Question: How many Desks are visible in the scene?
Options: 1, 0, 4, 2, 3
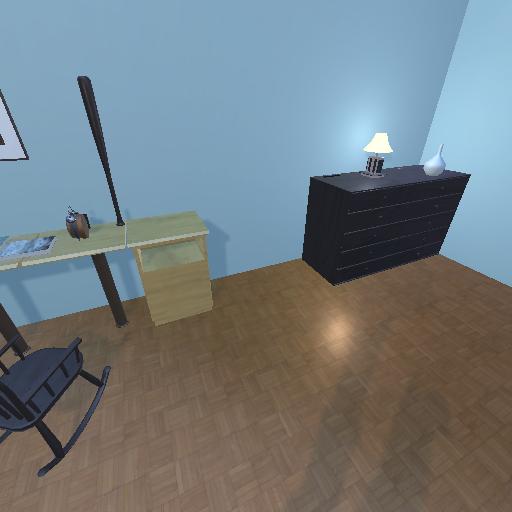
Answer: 1